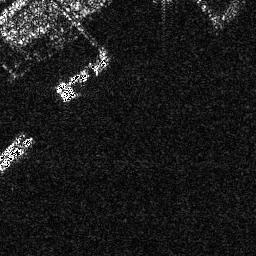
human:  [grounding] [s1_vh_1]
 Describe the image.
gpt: In the satellite image, there is  <ref>1 medium ship </ref> <box>[[0, 52, 12, 66, 0]]</box> located at left.